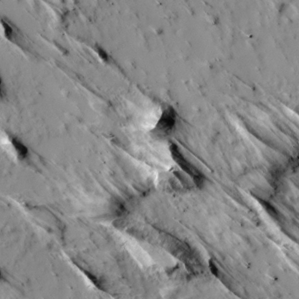
Label: non_frost